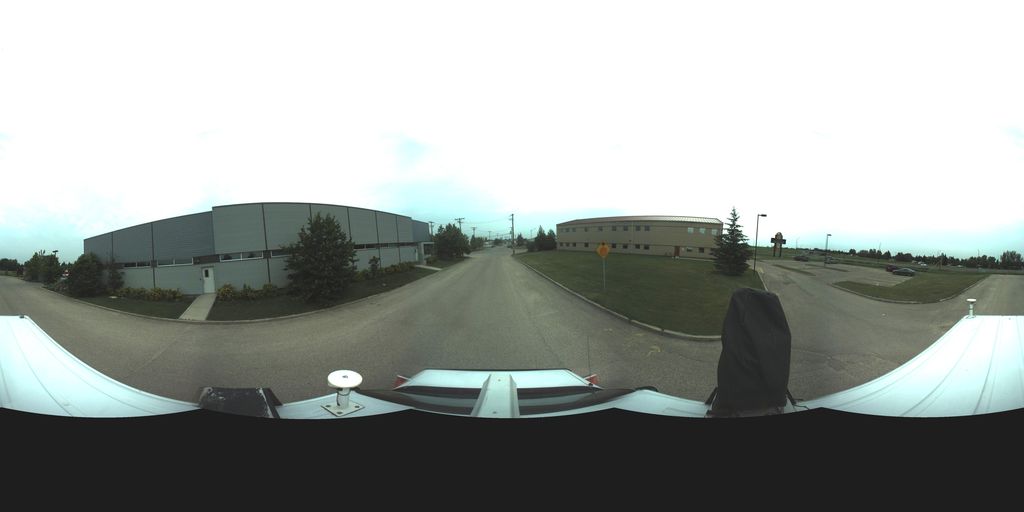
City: saskatoon